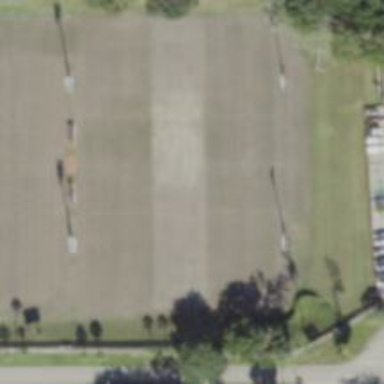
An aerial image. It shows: Pitch for leisure activities.